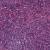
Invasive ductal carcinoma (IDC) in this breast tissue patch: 1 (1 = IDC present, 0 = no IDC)